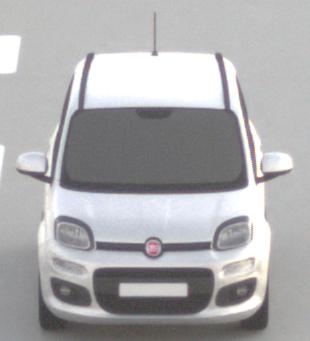
Make: Fiat
Model: Panda 1.2 8V
Detailed model: Panda (312)
Model produced from: 2013/02
Model produced until: 2013/12
Doors: 5
Color: white
Road condition: dry road
Daytime: sunrise or sunset
Contrast: low contrast